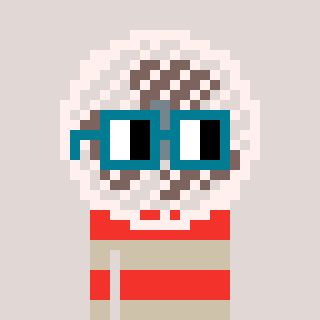
a pixel art character with square dark green glasses, a fan-shaped head and a bege-colored body on a warm background